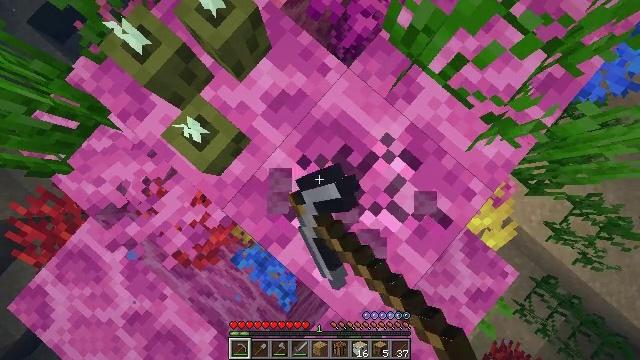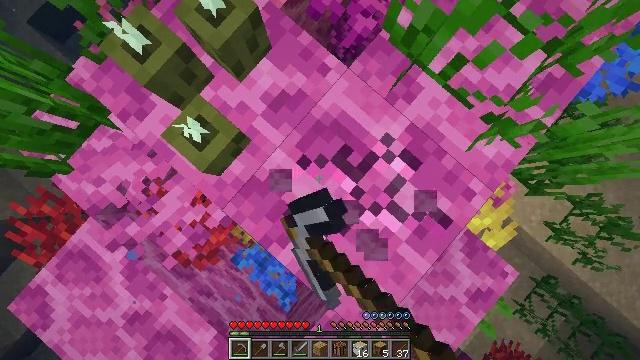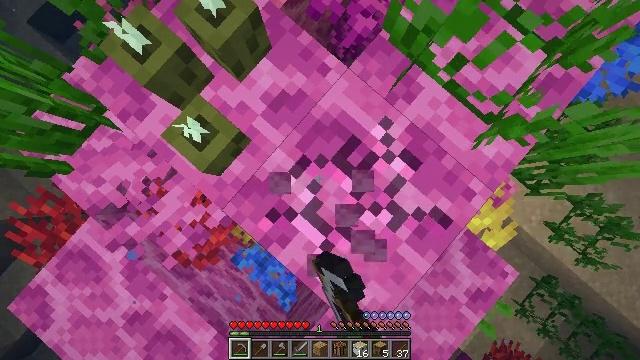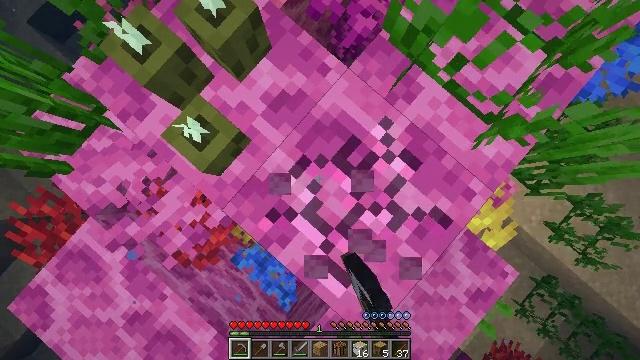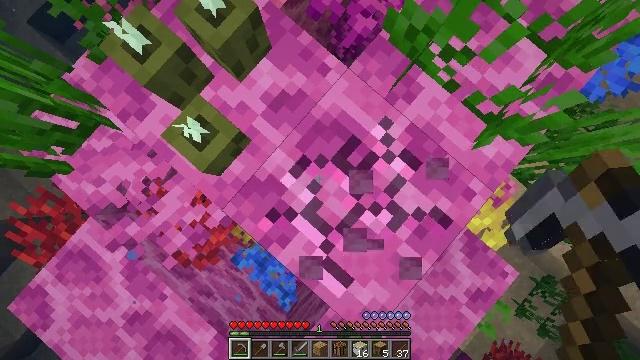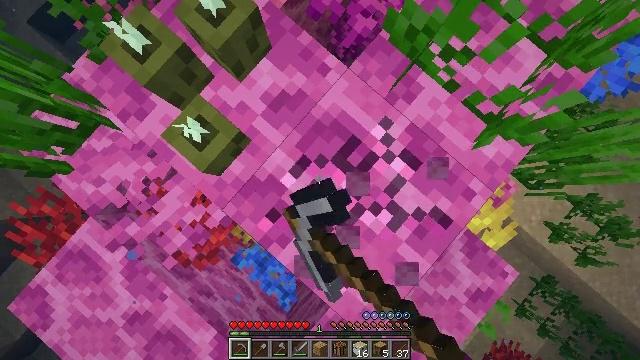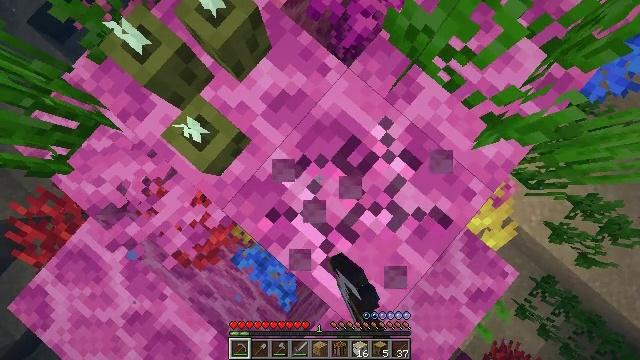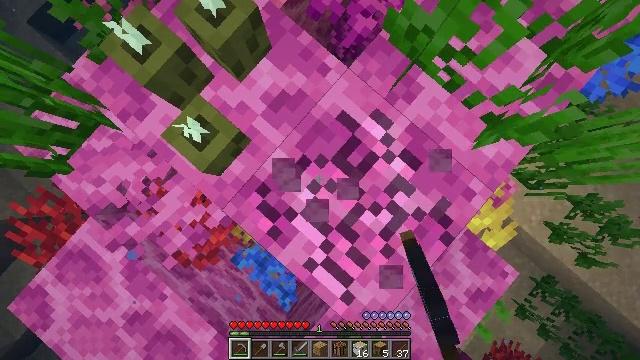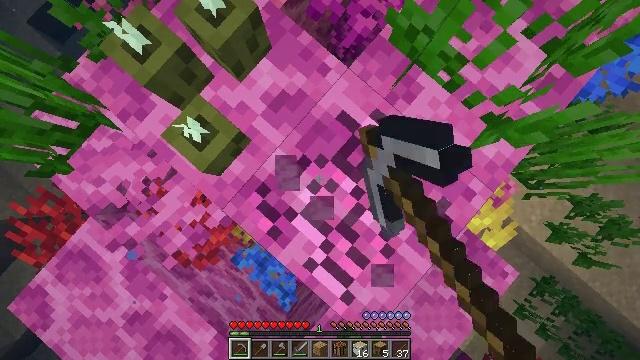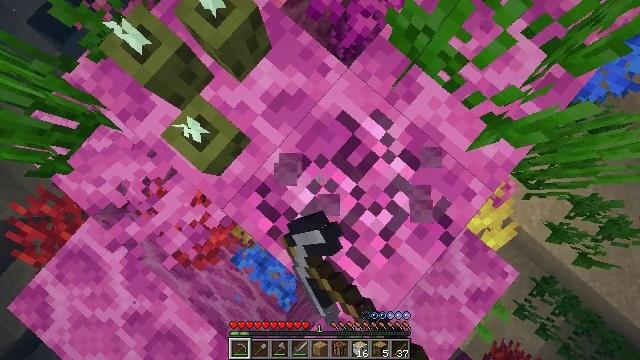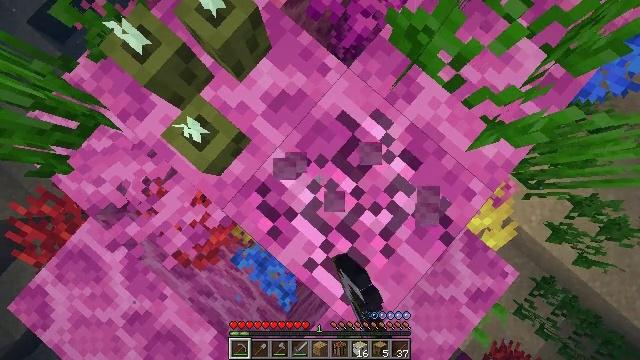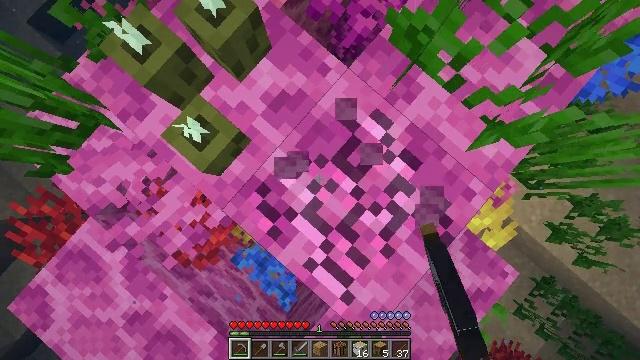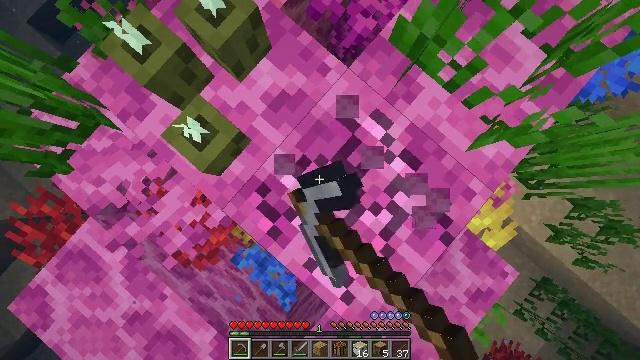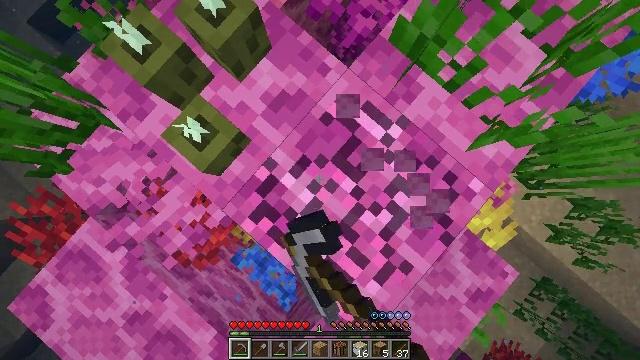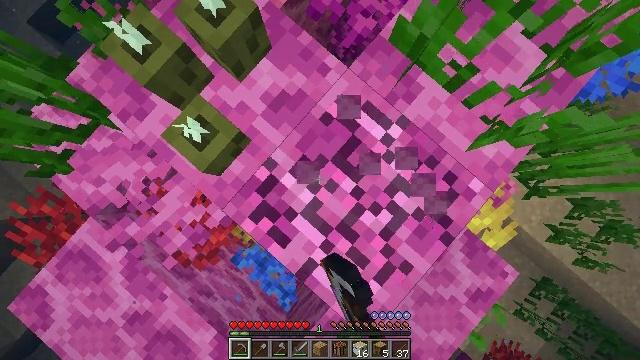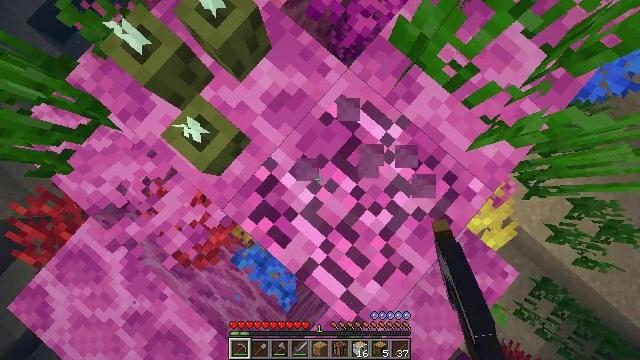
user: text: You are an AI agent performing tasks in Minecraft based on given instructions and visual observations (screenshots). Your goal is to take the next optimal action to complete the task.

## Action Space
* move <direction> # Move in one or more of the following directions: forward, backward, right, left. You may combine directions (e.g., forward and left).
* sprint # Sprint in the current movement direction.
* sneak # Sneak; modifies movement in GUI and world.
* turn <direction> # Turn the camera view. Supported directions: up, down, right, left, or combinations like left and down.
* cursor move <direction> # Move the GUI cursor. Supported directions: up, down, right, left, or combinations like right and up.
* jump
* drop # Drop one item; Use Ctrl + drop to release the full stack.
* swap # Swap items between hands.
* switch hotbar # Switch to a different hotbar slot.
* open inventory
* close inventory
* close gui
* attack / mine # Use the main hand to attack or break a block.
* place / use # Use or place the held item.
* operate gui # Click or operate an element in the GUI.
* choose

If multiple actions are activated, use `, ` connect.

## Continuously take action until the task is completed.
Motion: motion action
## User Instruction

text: Mine the brain coral block underwater.
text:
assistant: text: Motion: attack / mine
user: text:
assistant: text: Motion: attack / mine
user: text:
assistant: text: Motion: attack / mine
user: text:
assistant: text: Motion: attack / mine
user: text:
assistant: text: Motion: attack / mine
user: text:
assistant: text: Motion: attack / mine
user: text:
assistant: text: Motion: attack / mine
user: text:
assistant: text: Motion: attack / mine
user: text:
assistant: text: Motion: attack / mine
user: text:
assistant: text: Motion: attack / mine
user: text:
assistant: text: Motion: attack / mine
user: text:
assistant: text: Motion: attack / mine
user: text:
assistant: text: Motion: attack / mine
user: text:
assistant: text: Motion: attack / mine
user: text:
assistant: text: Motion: attack / mine
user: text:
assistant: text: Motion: attack / mine
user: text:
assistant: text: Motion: attack / mine
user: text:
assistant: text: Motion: attack / mine
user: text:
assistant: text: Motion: attack / mine
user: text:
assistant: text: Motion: attack / mine
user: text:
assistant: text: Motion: attack / mine
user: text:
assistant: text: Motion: attack / mine
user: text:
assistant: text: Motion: attack / mine
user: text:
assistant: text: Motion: attack / mine